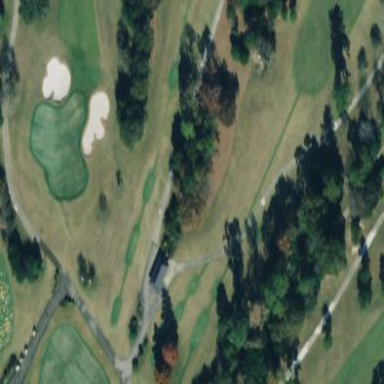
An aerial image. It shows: Area of rough grass used for golf.